Field crop: maize
Growth stage: 2
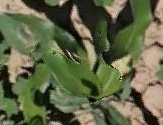
Species: maize